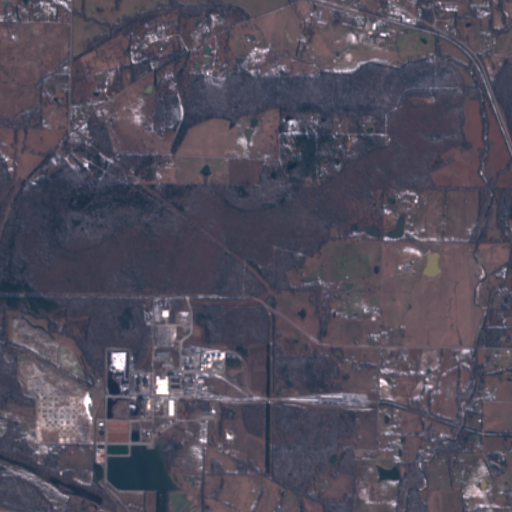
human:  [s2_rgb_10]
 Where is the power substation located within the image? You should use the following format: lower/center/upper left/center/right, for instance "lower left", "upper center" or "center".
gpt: The power substation is located in the center of the image.
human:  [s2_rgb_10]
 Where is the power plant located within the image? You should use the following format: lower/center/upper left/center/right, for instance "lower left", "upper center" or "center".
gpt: There is no power plant in the image.